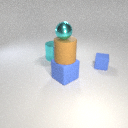
small cyan metal sphere above large brown rubber cylinder